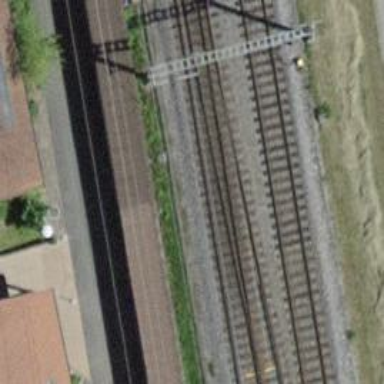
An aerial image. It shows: Single railway track with electrified contact line.